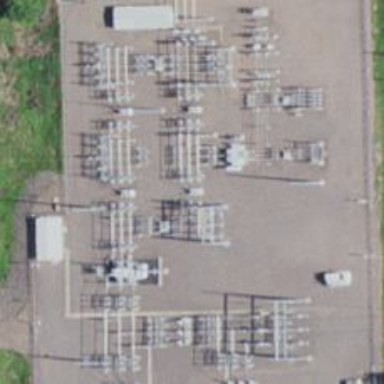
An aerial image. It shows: Switch used for power control.